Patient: sex F, age 64
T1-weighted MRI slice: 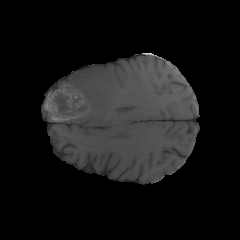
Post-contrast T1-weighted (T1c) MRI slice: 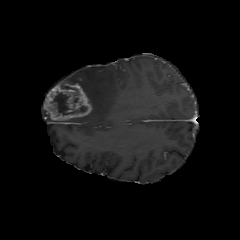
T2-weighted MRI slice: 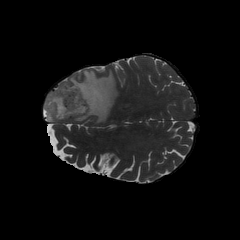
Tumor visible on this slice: yes
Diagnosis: Glioblastoma, IDH-wildtype
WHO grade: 4